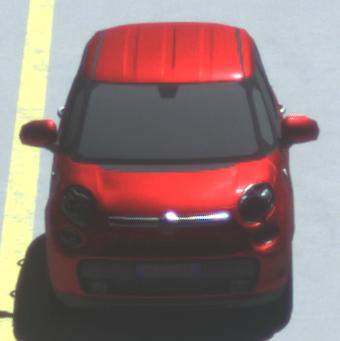
Make: Fiat
Model: 500L 1.4 16V
Detailed model: 500L (199)
Model produced from: 2012/10
Model produced until: 2017/05
Doors: 5
Color: red
Road condition: dry road
Daytime: midday
Contrast: high contrast